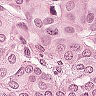
Metastatic tissue present: yes